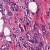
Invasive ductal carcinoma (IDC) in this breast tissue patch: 0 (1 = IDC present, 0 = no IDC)